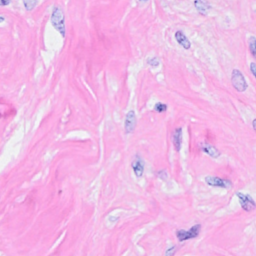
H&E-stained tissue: Breast